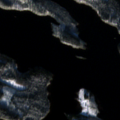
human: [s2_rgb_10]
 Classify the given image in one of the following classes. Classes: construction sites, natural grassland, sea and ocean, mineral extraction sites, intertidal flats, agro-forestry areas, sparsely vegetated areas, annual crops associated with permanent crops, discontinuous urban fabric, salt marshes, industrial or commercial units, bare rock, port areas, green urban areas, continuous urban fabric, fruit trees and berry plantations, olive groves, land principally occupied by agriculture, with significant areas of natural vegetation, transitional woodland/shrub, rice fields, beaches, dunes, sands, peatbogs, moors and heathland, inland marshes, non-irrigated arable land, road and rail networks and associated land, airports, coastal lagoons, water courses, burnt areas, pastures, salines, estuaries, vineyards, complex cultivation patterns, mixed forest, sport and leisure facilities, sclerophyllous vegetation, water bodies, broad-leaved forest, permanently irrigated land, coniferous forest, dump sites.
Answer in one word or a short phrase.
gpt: coniferous forest, mixed forest, water bodies